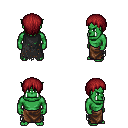
a pixel art fantasy rpg character, male body template, orc, green skin, black tattered cape, robe skirt, brunette plain hairstyle, four views (front, back, left, right), 2x2 character sprite sheet, small pixel art, hard edges, no anti-aliasing